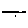
Label: line